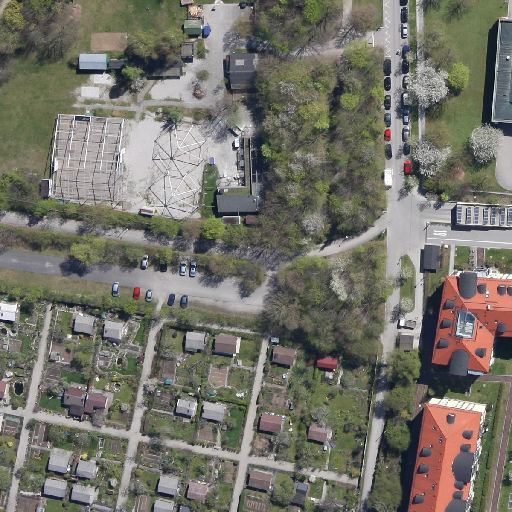
Referring expression: impervious surface